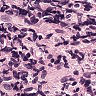
Metastatic tissue present: no